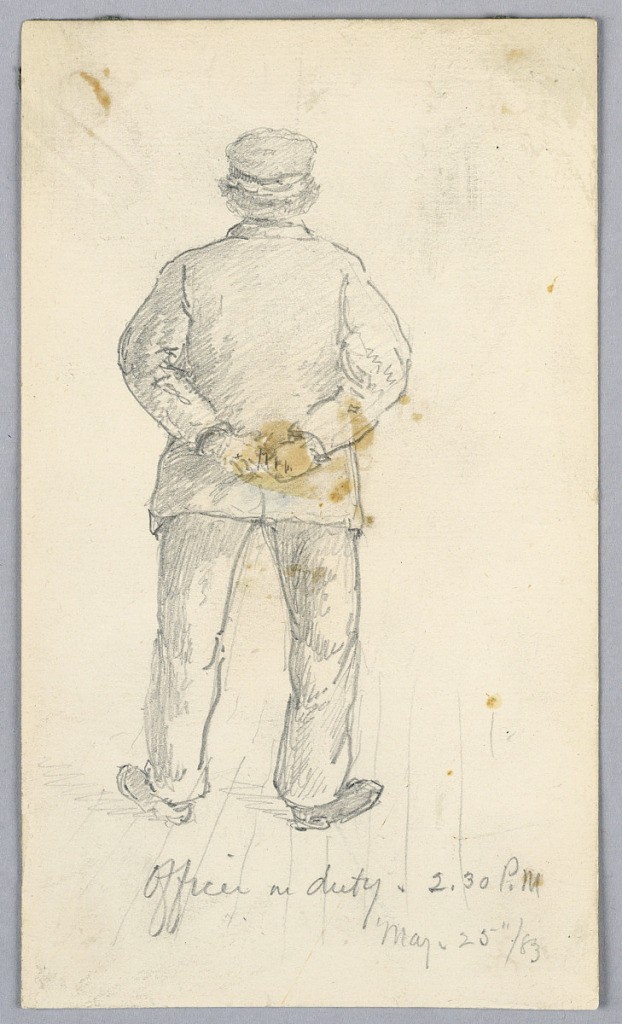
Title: Officer on Duty. 2.30 P.M
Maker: Arnold William Brunner, American, 1857–1925
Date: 1883
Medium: Graphite on paper
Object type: Drawing
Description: Man standing, hands behind his back, facing away. Titled, Officer on Duty. 2.30 P.M